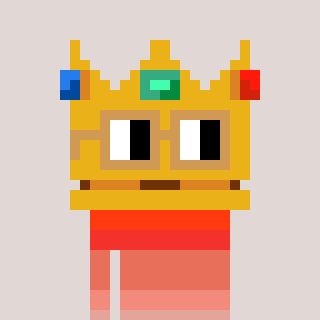
a pixel art character with square brown glasses, a crown-shaped head and a green-colored body on a warm background